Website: home-depot
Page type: customer-info-address
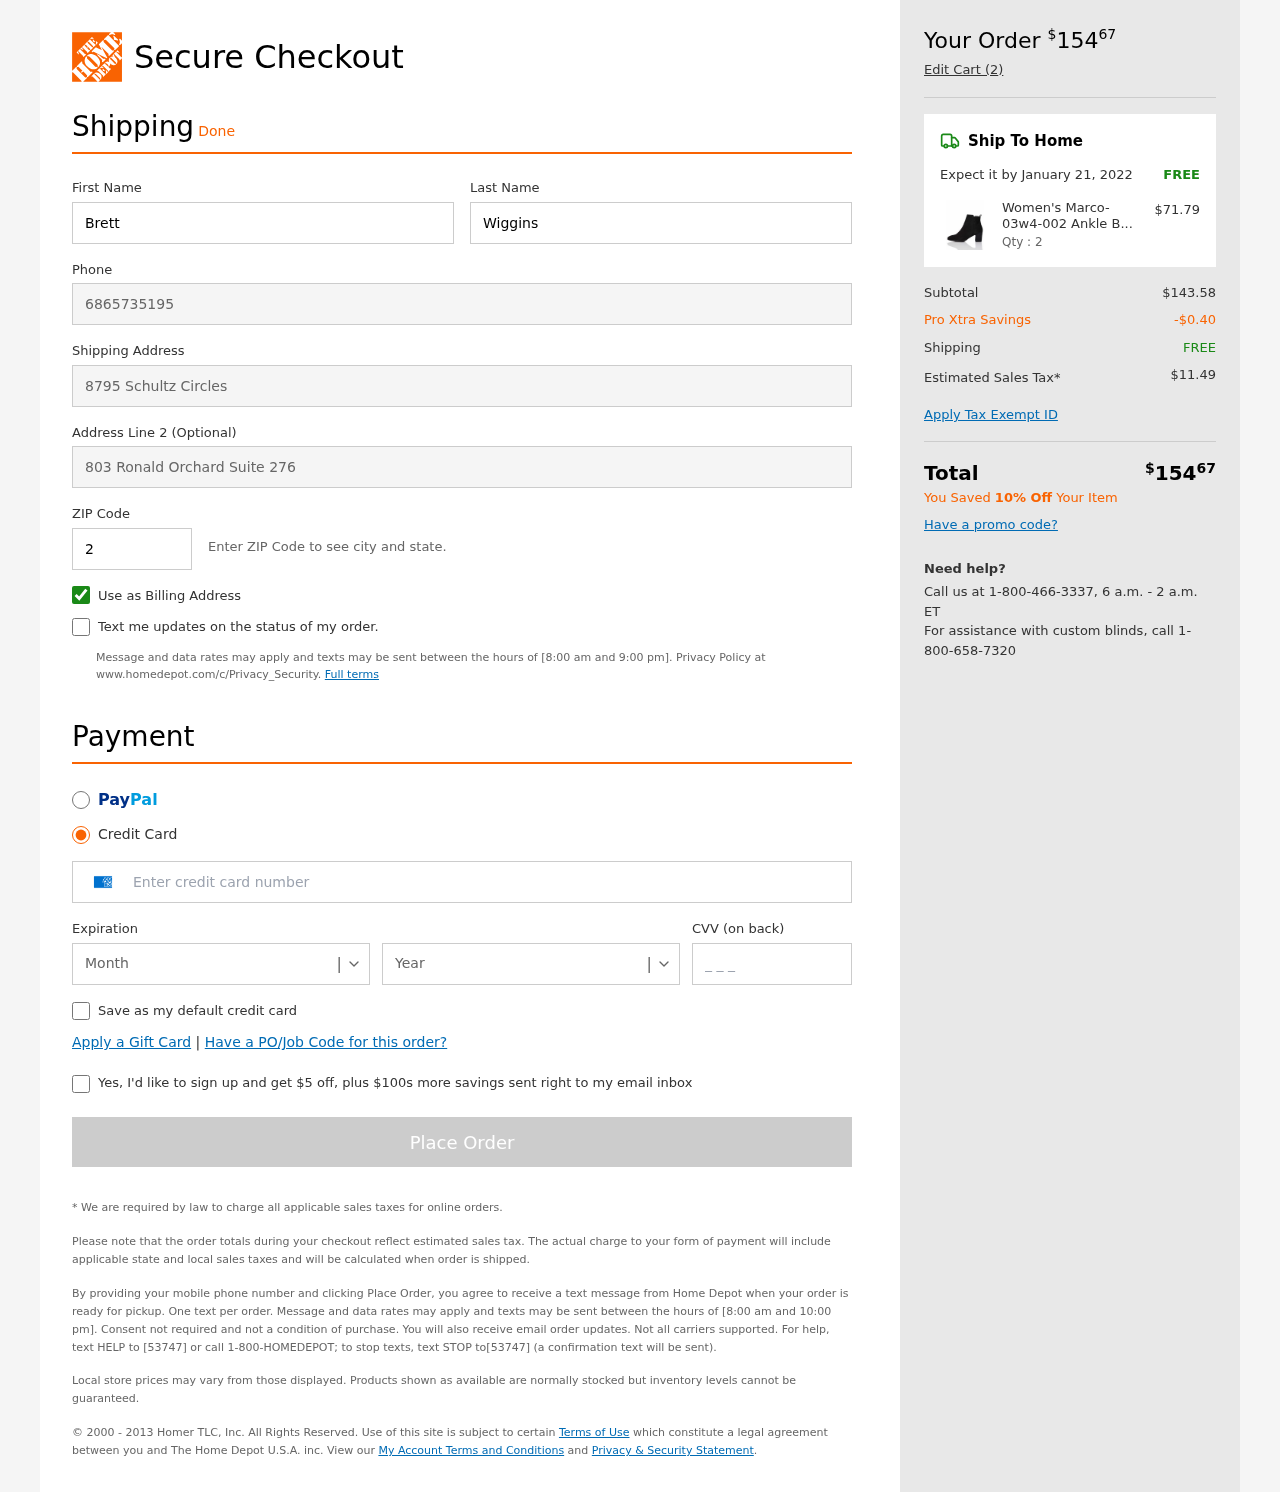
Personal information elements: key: PII_CARD_CVV
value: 7846
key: PII_CARD_EXPIRY_MONTH
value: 07
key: PII_CARD_EXPIRY_YEAR
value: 27
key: PII_CARD_NUMBER
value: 3763 7758 3976 780
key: PII_FIRSTNAME
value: Brett
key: PII_LASTNAME
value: Wiggins
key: PII_PHONE
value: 6865735195
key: PII_POSTCODE
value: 25118
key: PII_STREET
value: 8795 Schultz Circles
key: PII_STREET2
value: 803 Ronald Orchard Suite 276
Product elements: key: PRODUCT1_NAME
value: Women's Marco-03w4-002 Ankle Boots, Black, US 5
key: PRODUCT1_PRICE
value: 71.79
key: PRODUCT1_QUANTITY
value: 2
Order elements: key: ORDER_TOTAL
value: $15467
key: ORDER_NUM_ITEMS
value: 2
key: ORDER_DELIVERY_DATE
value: January 21, 2022
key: ORDER_SHIPPING_COST
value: FREE
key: ORDER_SUBTOTAL
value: $143.58
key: ORDER_DISCOUNT
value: -$0.40
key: ORDER_SHIPPING_COST2
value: FREE
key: ORDER_TAX
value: $11.49
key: ORDER_TOTAL2
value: $15467
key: ORDER_SAVINGS_MESSAGE
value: You Saved 10% Off Your Item